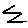
Label: zigzag